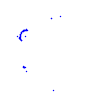
Particle: proton